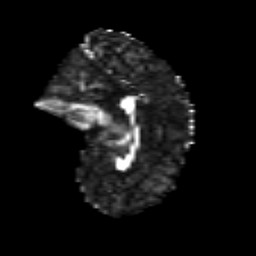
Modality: FA
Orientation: sagittal
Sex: male
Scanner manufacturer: siemens
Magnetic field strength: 3 T
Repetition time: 5 s
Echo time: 0.071 s